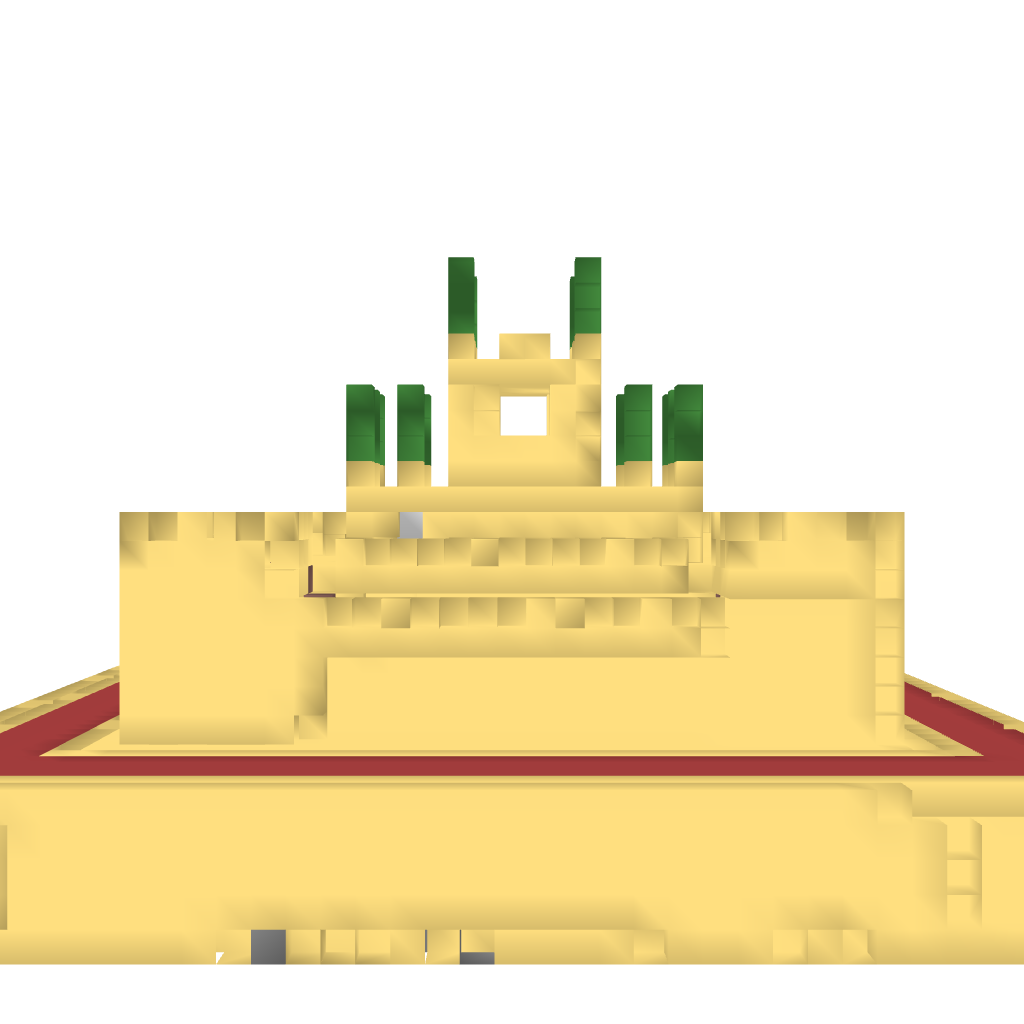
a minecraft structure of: sand castle bad low quality